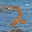
Label: 2